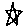
Label: star